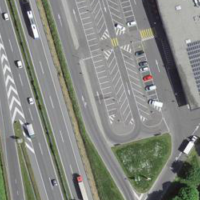
EUNIS habitat code: 57
Species observed at this site:
Corvus corone
Sturnus vulgaris
Chloris chloris
Milvus migrans
Passer domesticus
Pyrrhocorax graculus
Falco tinnunculus
Carduelis carduelis